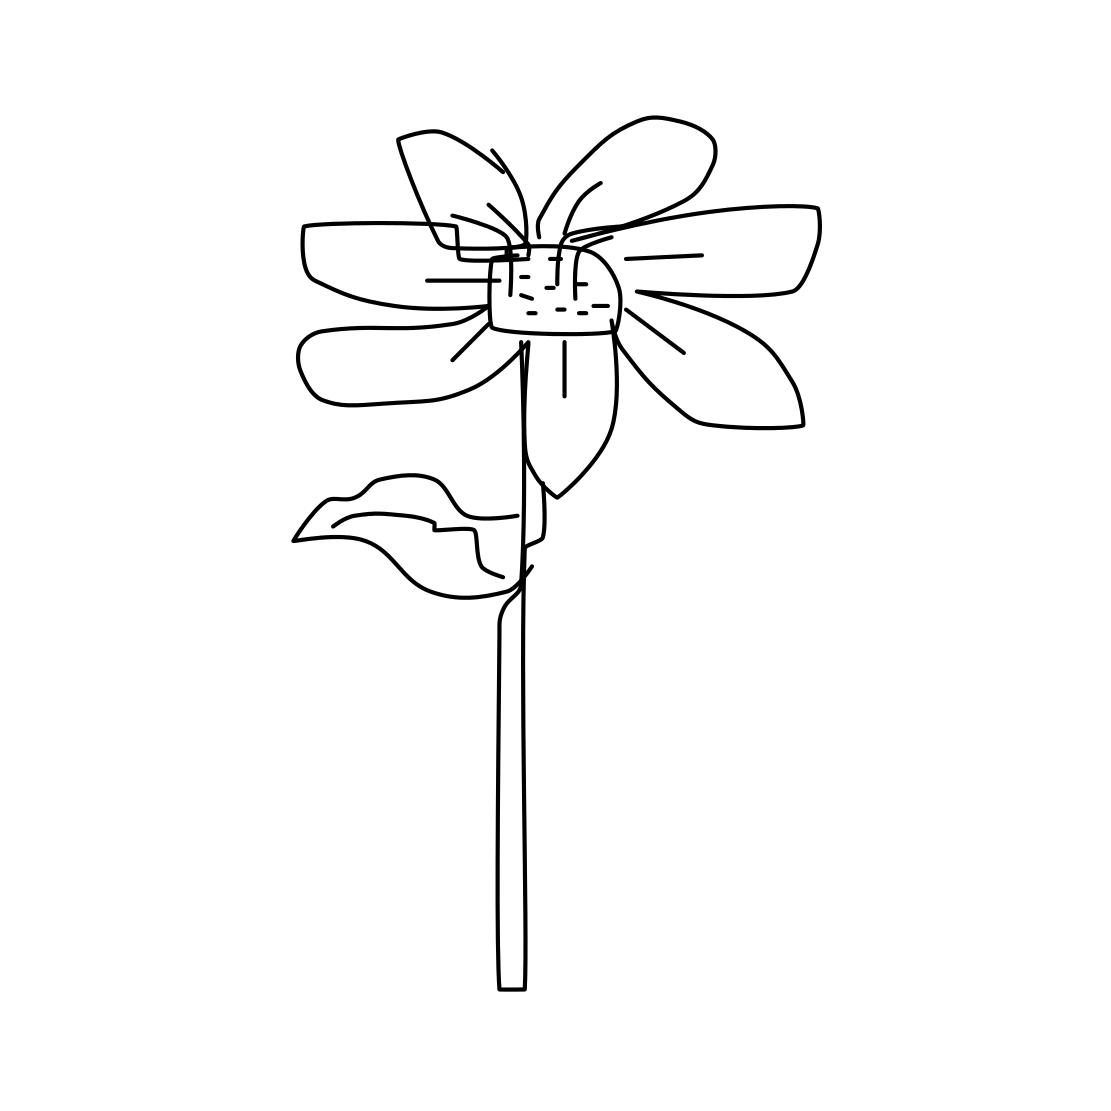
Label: flower with stem